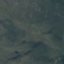
Land use / land cover: HerbaceousVegetation